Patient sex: M
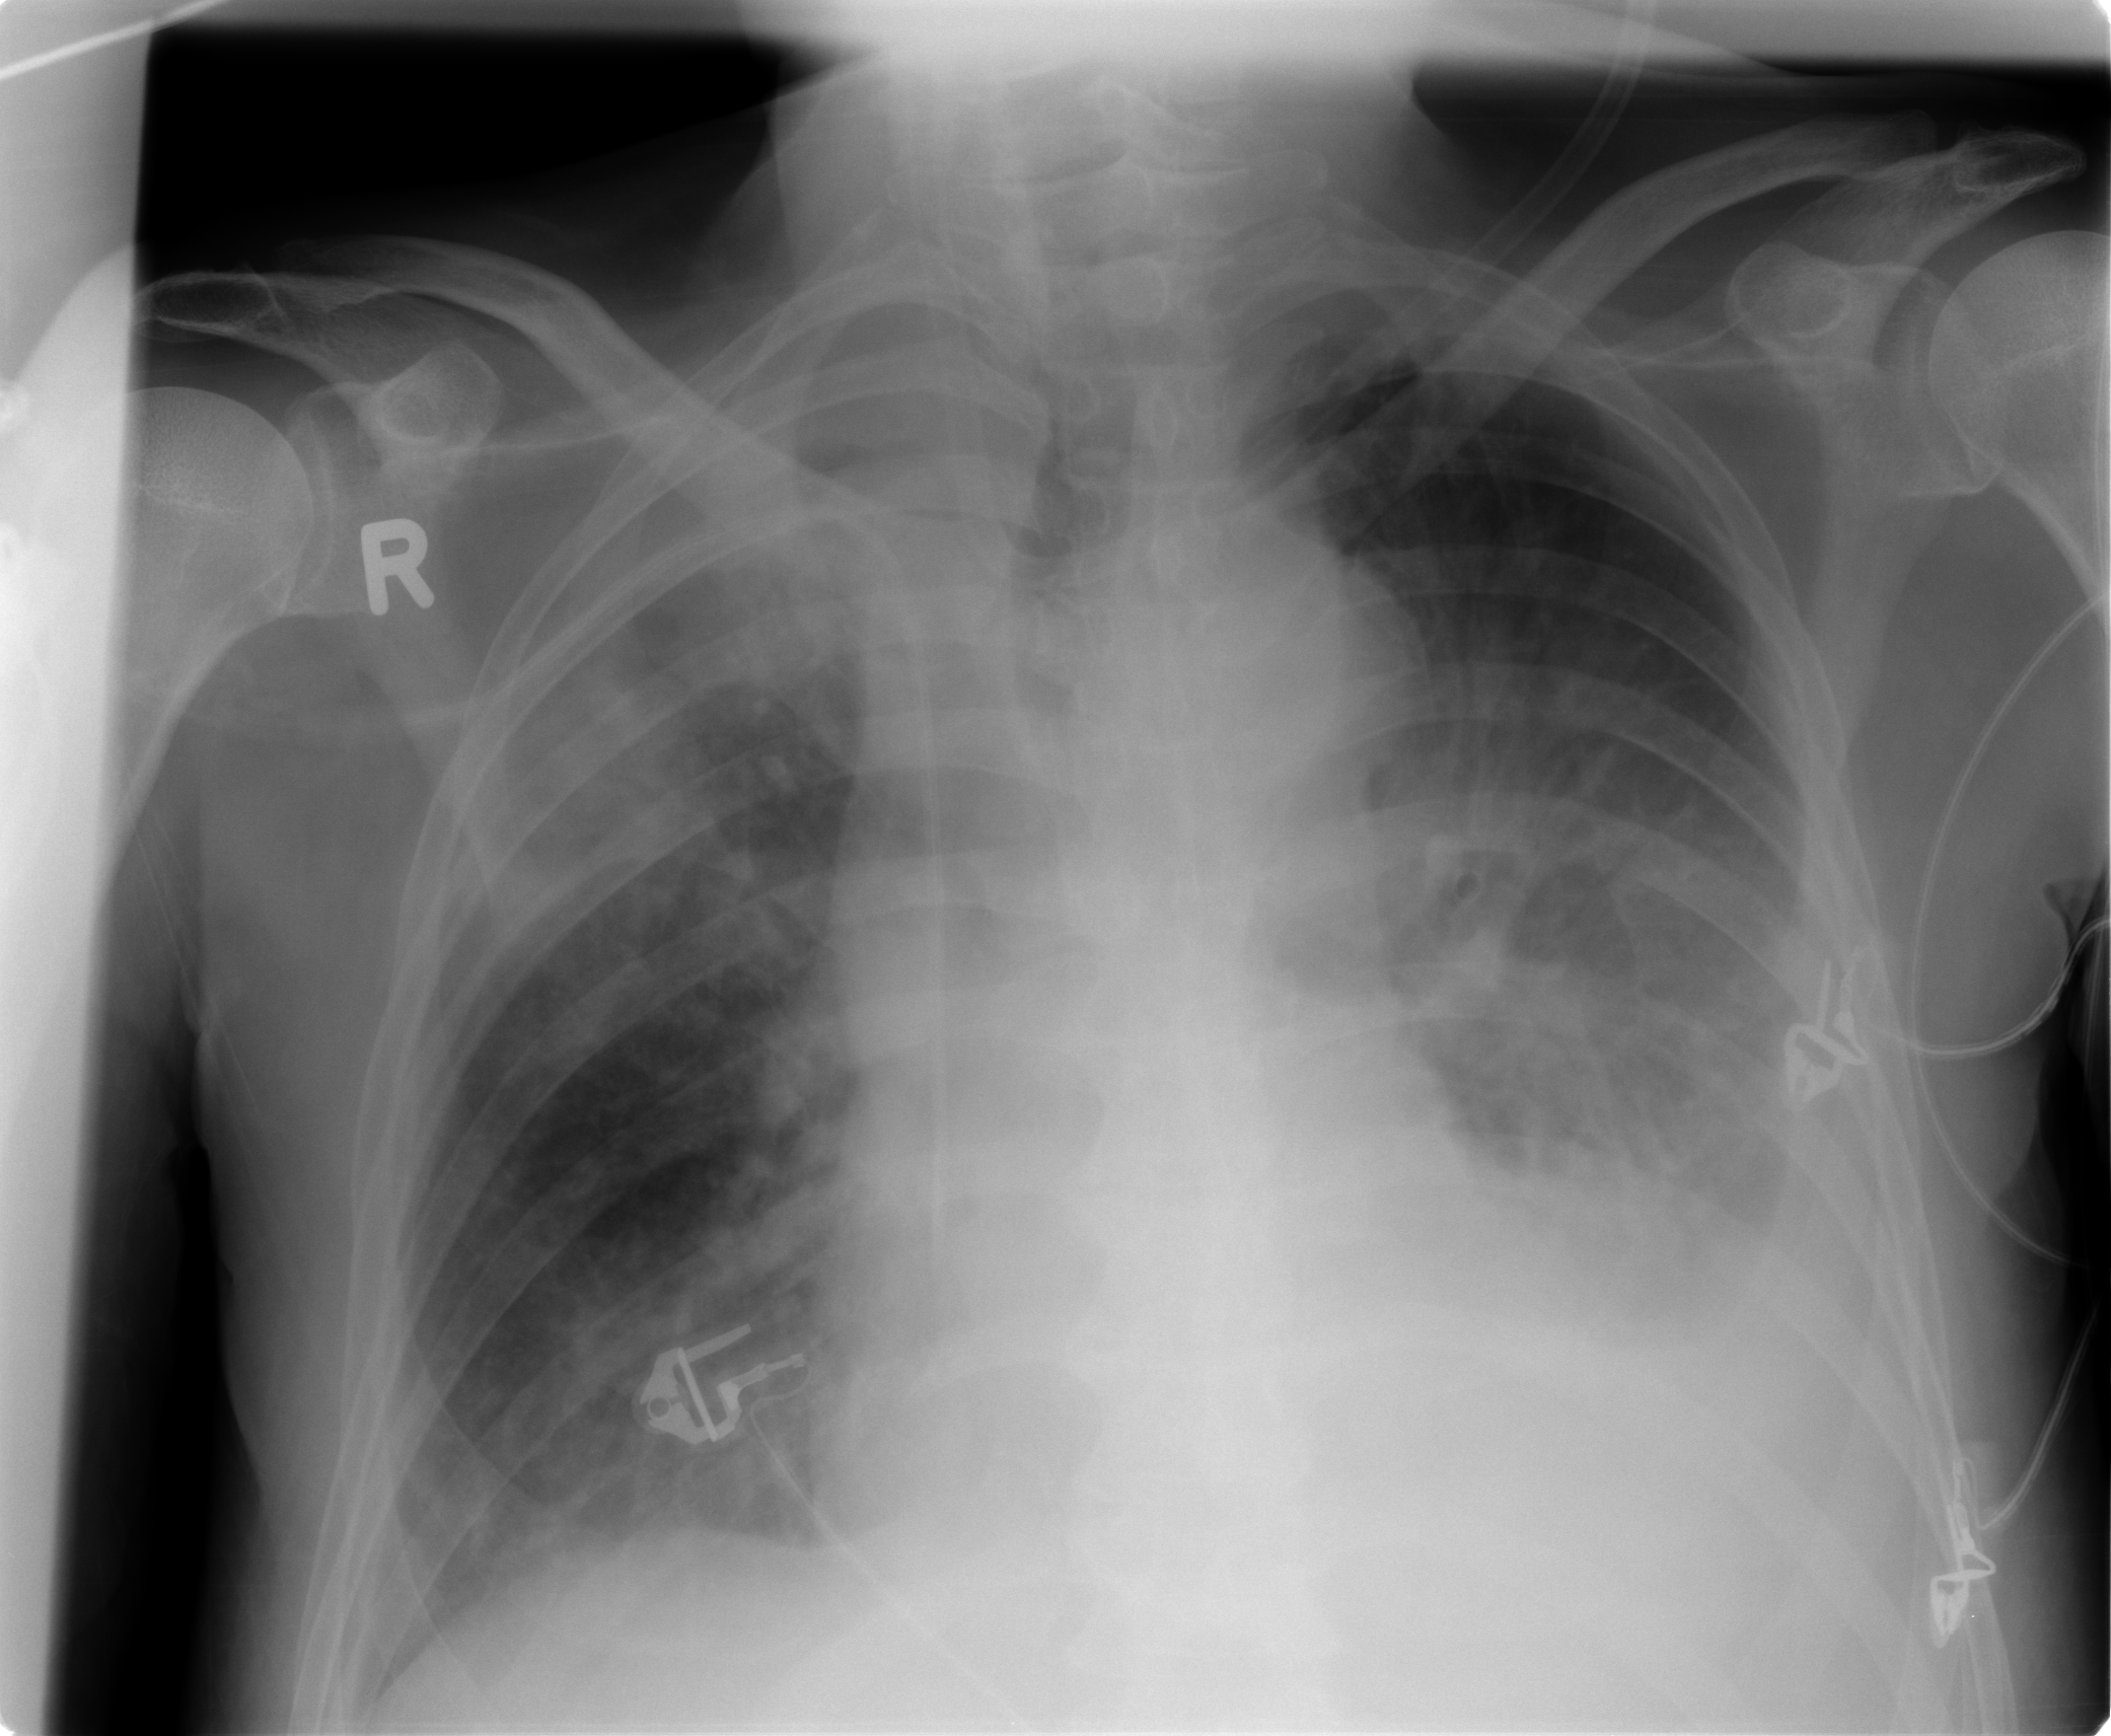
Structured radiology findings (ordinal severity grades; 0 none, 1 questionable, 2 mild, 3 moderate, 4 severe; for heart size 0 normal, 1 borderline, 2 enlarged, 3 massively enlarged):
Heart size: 0
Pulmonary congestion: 2
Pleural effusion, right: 2
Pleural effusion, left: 2
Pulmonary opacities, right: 3
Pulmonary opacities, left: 3
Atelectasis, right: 2
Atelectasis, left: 2